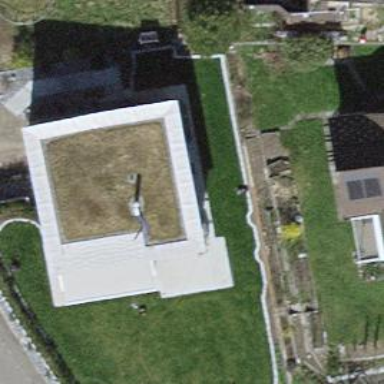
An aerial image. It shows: Detached building with flat roof.